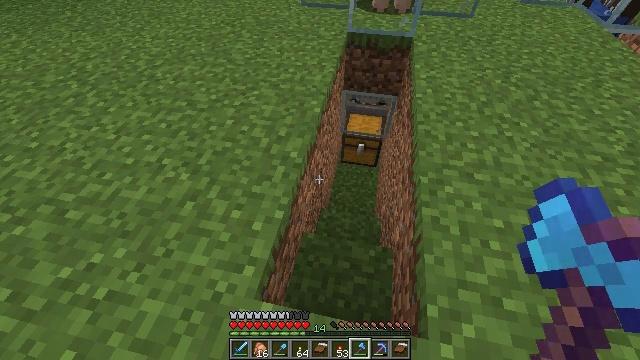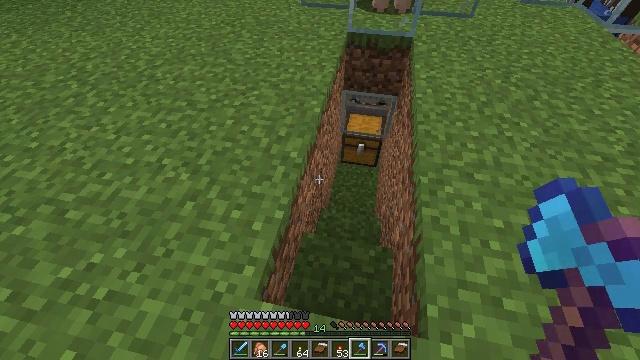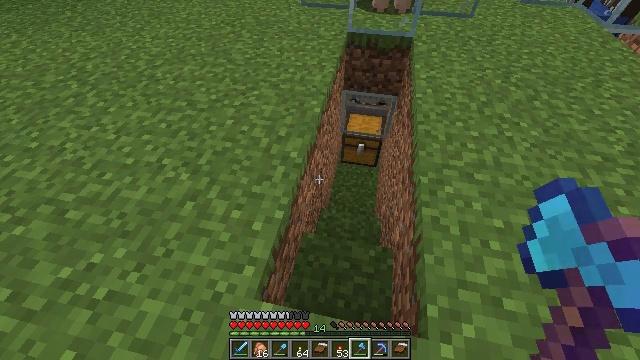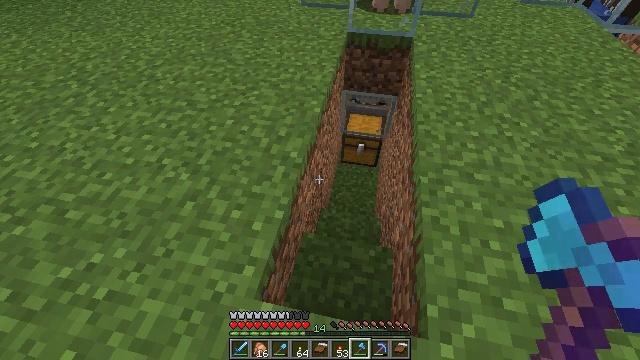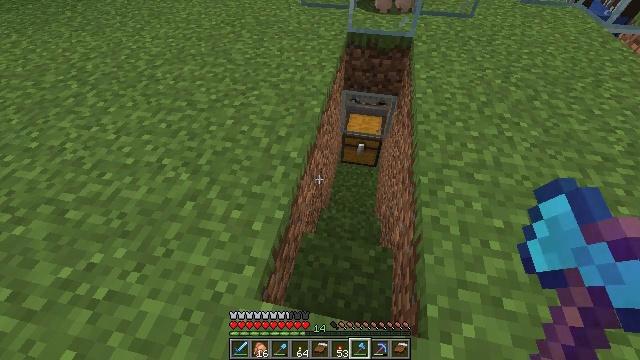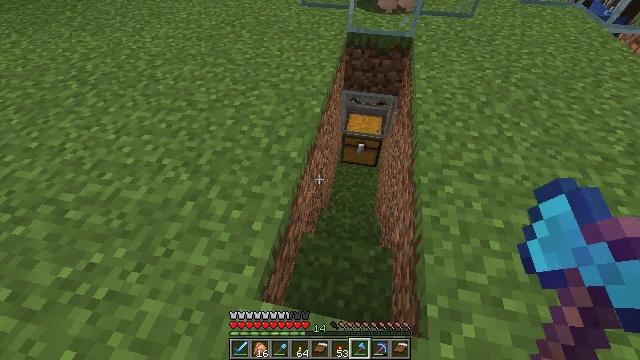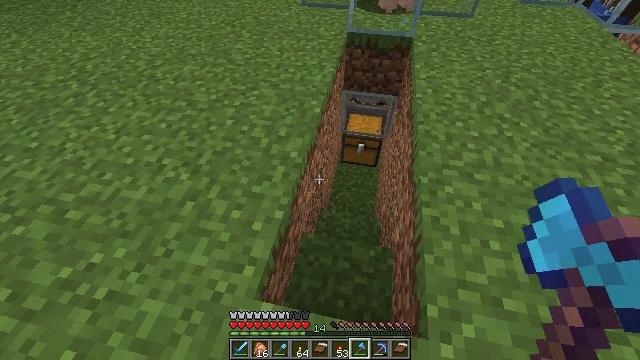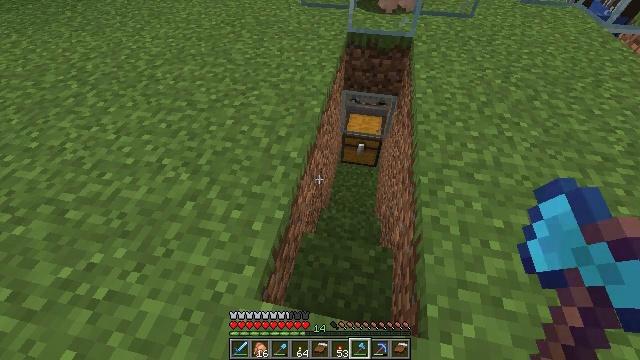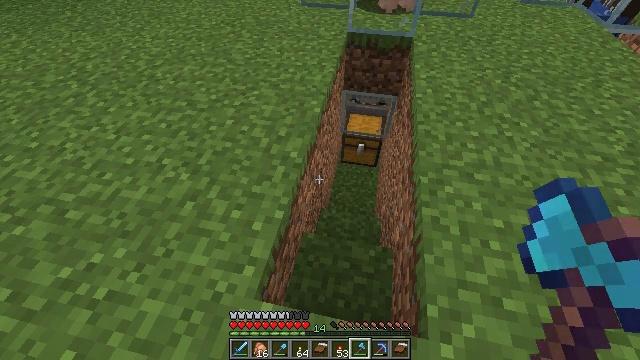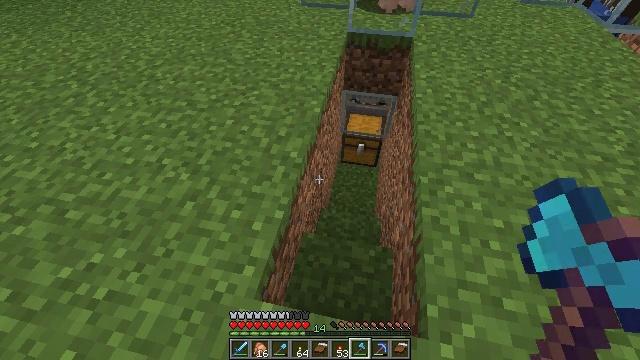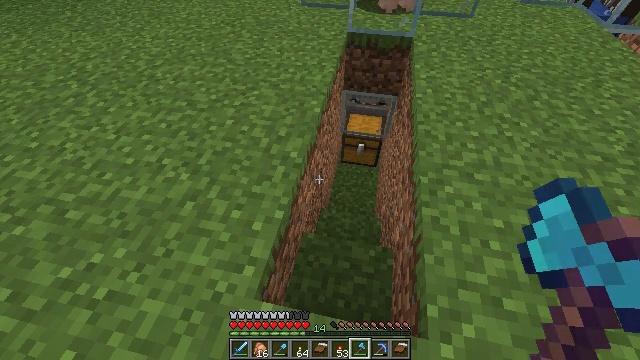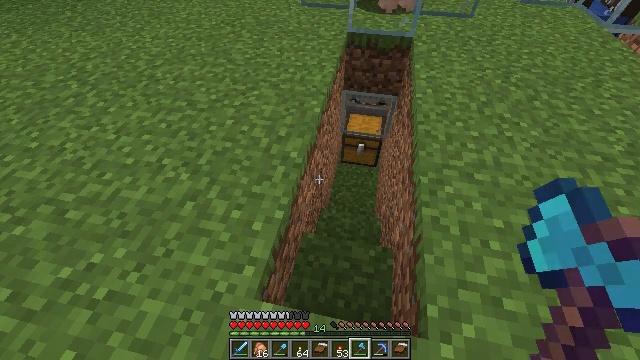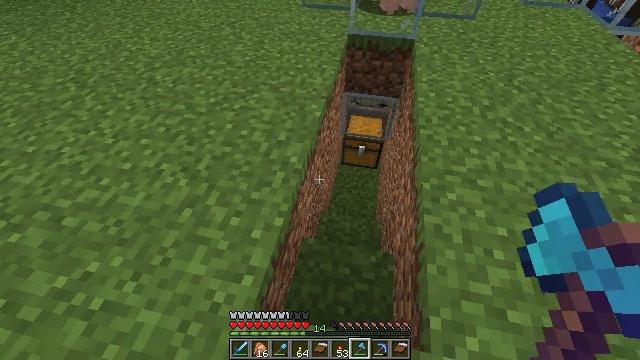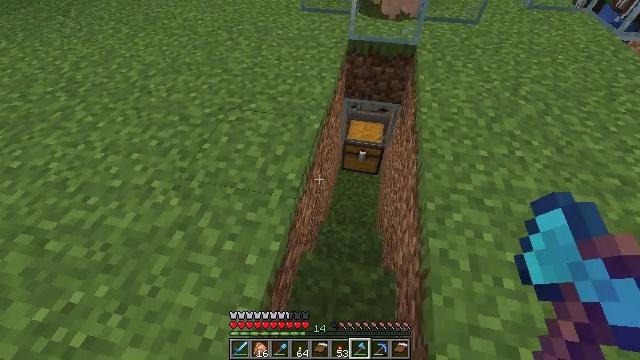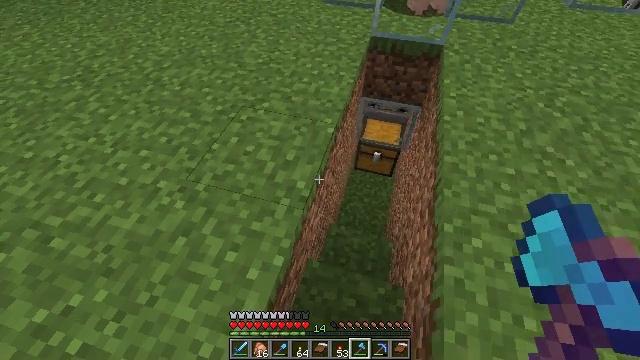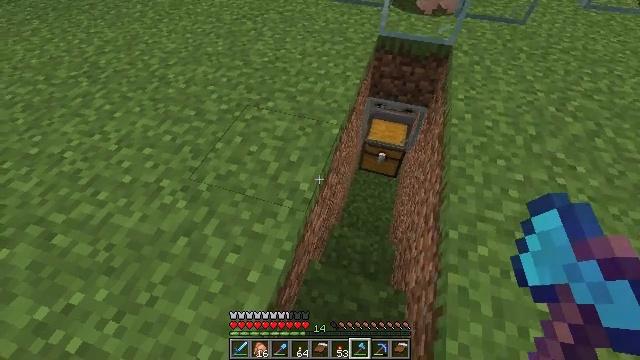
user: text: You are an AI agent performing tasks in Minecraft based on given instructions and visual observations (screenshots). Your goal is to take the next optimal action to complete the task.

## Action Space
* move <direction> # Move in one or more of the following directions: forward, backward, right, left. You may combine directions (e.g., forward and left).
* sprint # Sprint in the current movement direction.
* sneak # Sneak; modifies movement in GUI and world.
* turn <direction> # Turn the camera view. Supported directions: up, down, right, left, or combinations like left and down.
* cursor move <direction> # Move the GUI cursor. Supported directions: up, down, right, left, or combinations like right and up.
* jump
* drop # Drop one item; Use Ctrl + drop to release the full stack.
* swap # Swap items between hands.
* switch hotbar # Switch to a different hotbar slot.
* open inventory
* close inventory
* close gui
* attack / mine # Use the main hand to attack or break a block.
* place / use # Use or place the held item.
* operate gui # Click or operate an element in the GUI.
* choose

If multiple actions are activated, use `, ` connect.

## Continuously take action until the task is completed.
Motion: motion action
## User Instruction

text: Utilize the crafting table to create a brown bed.
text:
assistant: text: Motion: no_op
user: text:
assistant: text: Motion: no_op
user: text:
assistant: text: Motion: no_op
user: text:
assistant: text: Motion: no_op
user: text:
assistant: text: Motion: no_op
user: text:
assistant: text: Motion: no_op
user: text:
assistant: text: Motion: no_op
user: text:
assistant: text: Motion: no_op
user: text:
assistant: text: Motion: no_op
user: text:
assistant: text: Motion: no_op
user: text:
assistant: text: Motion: no_op
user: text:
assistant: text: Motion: move forward
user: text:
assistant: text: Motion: move forward
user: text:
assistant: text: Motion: move forward, turn left and down
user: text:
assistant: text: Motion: move forward, turn left
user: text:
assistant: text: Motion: move forward
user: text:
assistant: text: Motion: move forward, turn right and down
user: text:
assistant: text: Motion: move forward, sprint
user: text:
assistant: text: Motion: move forward, sprint
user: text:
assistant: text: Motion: move forward, sprint, turn right
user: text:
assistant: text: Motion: move forward, turn right and down
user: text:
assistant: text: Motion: move forward
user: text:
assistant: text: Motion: move forward
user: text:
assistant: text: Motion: move forward, sprint
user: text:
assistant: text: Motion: move forward, sprint, turn right
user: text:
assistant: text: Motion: move forward, sprint, turn right
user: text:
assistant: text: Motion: move forward and move right
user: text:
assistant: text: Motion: move forward and move right
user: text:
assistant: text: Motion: move forward and move right, turn down
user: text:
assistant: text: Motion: move forward and move right, turn down